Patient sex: M
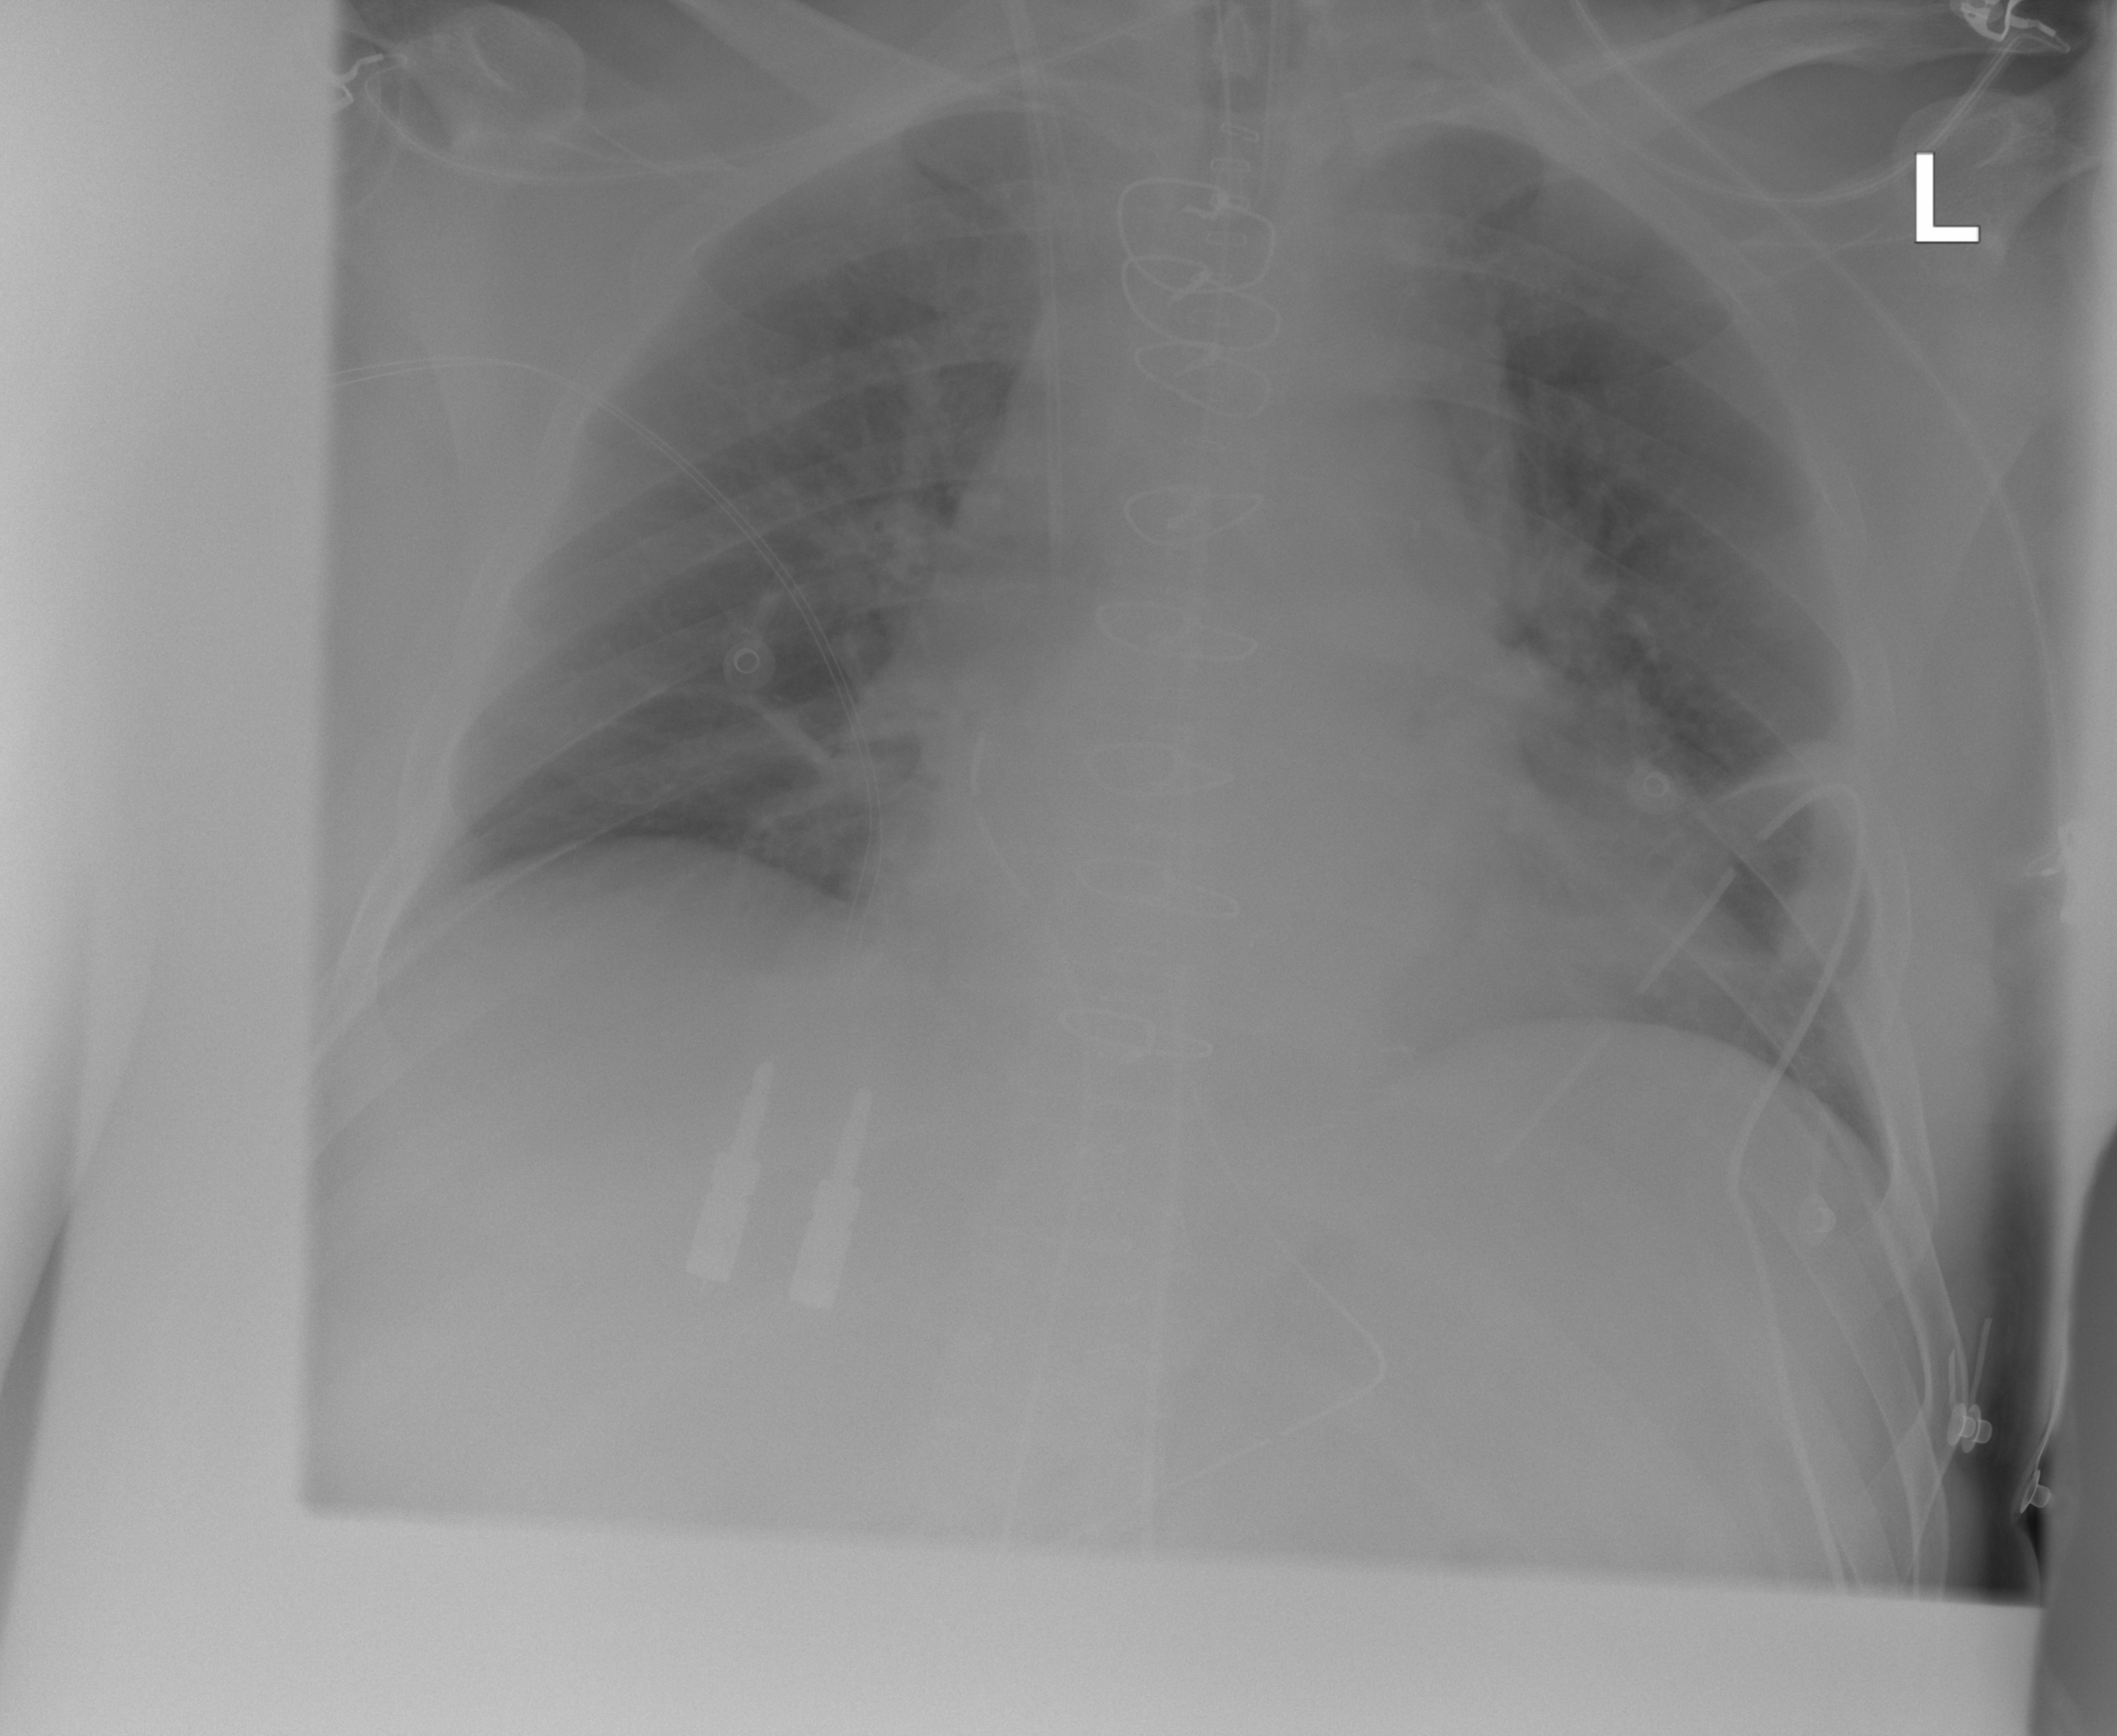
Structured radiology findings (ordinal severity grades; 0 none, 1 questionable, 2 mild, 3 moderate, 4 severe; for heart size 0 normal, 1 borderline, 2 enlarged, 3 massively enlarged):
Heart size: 2
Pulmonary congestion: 2
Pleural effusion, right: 0
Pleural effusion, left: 0
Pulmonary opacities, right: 0
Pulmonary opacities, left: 0
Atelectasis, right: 0
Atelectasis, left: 2